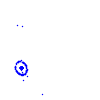
Particle: proton